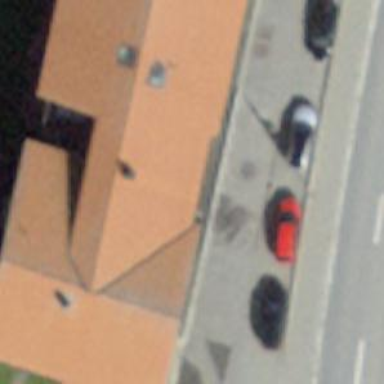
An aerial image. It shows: Fuel station.